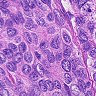
Metastatic tissue present: yes